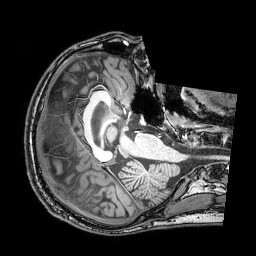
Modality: T1w
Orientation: axial
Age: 24
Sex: male